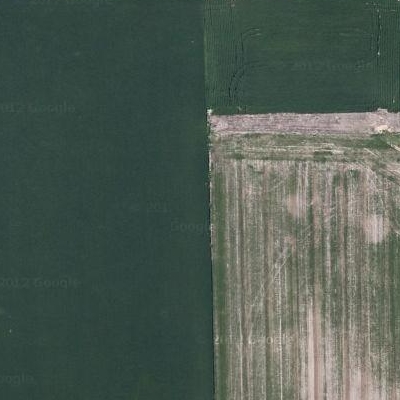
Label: Field